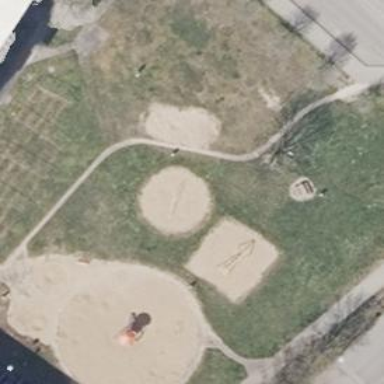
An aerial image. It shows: Playground area for leisure activities on the land.